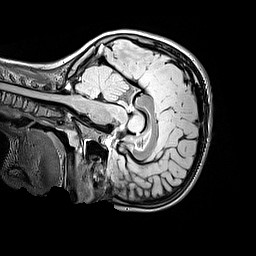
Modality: FLAIR
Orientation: sagittal
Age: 9
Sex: female
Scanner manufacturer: siemens
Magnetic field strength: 3 T
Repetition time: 5 s
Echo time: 0.388 s